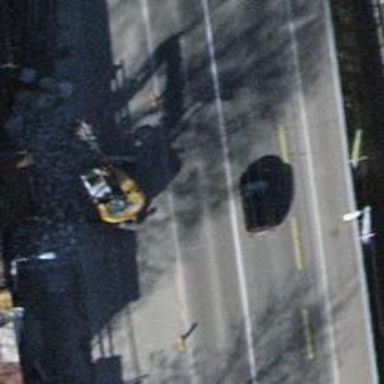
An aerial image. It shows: Asphalt road with trolley wires. It is primary highway with separate sidewalk.